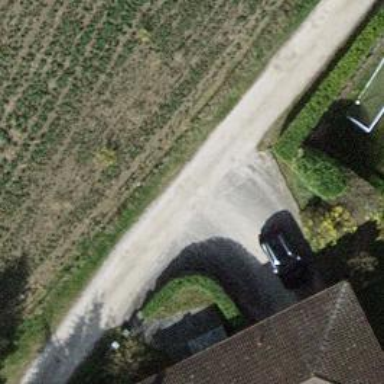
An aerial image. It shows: Residential road with compacted surface.